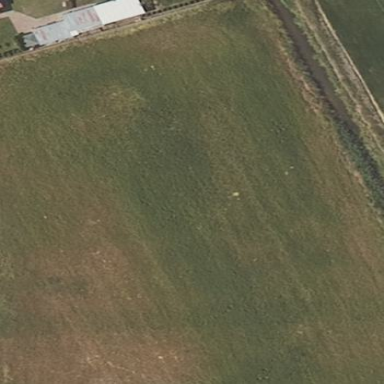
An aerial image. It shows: Beautiful meadow.